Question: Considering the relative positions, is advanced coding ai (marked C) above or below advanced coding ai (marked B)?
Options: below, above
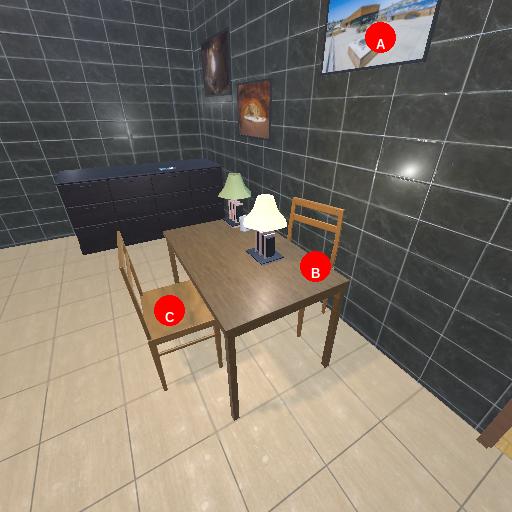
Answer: below